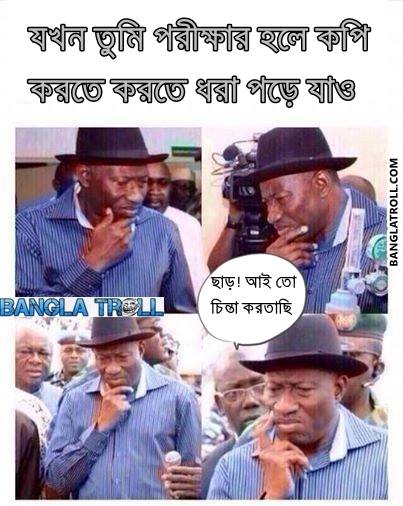
Text: যখন তুমি পরীক্ষার হলে কপি করতে করতে ধরা পড়ে যাও ছাড়! আই তো চিন্তা করতাছি
Label: Non Hate